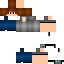
A male human skin with medium skin, wearing brown long hair dressed in a blue tshirt and blue pants, featuring a closed mouth.